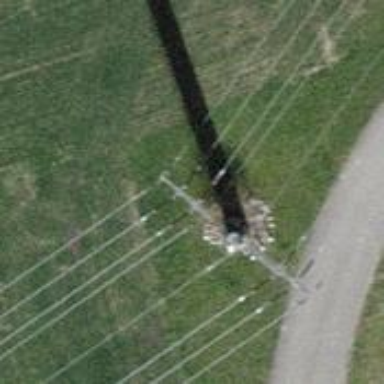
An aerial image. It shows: Concrete power pole.